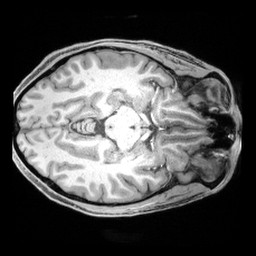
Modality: T1w
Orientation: axial
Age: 46
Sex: male
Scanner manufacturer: siemens
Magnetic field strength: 3 T
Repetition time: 2.4 s
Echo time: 0.00195 s